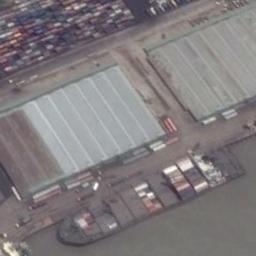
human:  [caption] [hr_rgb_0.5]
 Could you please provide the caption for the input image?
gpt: A cargo ship full of cargo docked at the dock, With large swaths of cargo on the dock .

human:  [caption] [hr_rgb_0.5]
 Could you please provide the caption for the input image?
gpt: There is a ship in the black water on the shore .

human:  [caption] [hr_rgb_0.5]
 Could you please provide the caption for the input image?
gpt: There are a lot of containers beside the ship .

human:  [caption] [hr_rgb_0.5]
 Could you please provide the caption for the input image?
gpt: The cargo ship full of containers is docked at the container terminal .

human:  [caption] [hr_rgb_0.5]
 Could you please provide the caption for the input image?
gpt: The ship with some containers is at the harbor .